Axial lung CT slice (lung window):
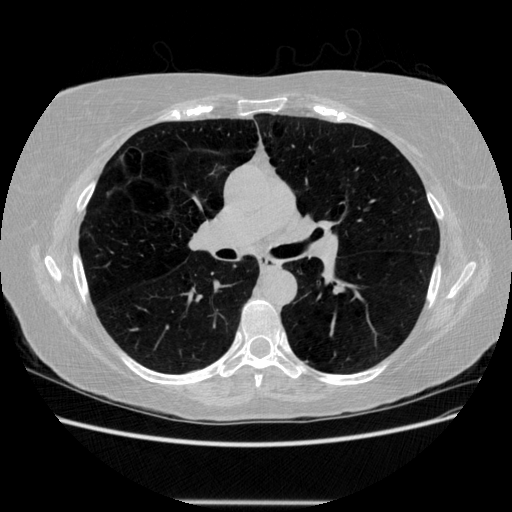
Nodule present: no